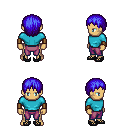
a pixel art fantasy rpg character, male body template, human, tanned skin, teal long-sleeve shirt, magenta pants, blue plain hairstyle, leather bracers, ghillies, four views (front, back, left, right), 2x2 character sprite sheet, small pixel art, hard edges, no anti-aliasing